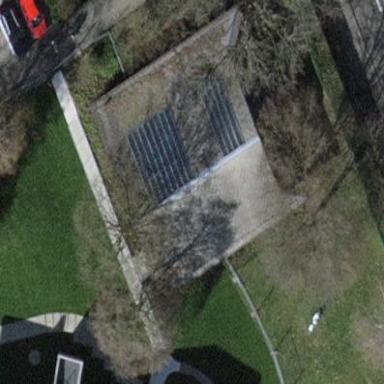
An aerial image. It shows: Museum housed in building.